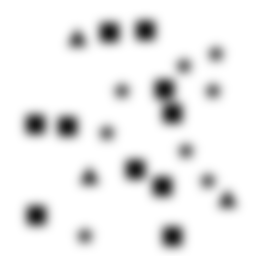
Squares: 10
Triangles: 3
Stars: 8
Total shapes: 21